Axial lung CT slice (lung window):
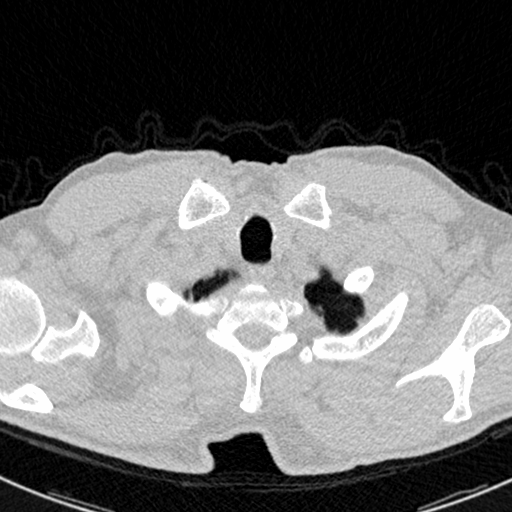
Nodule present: no